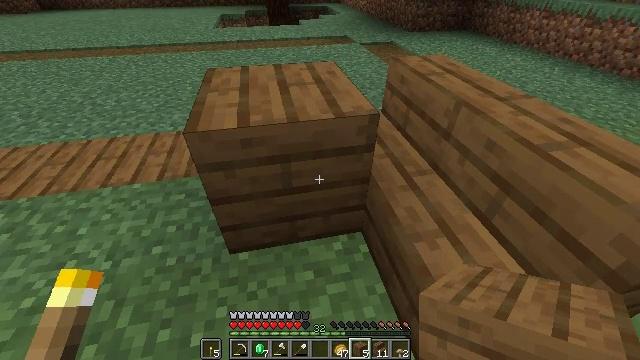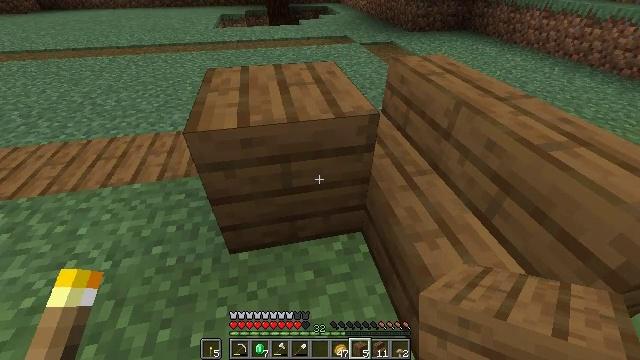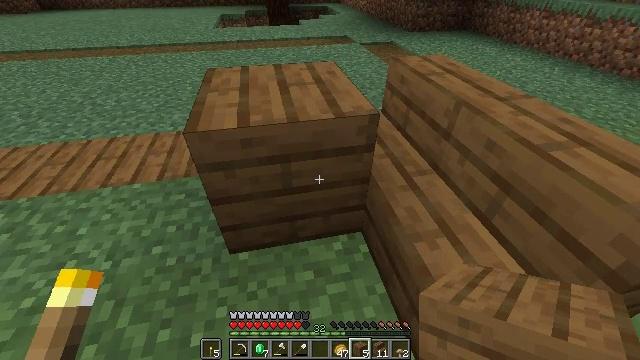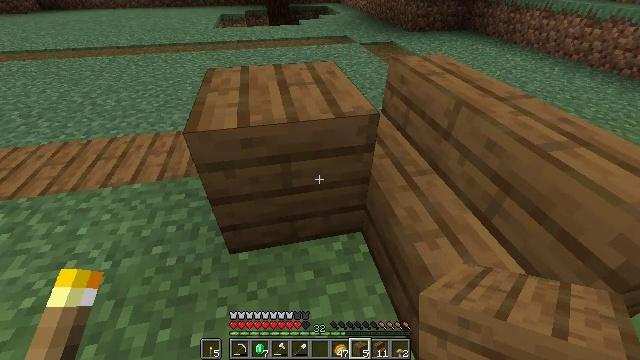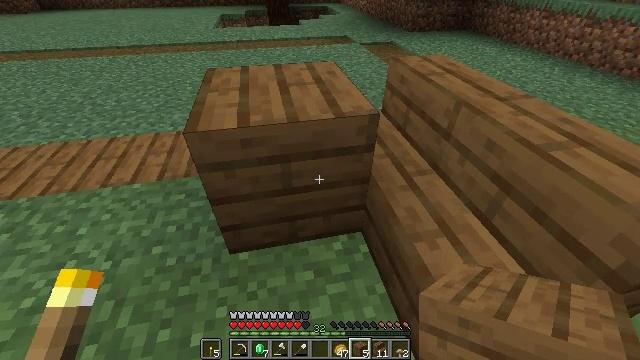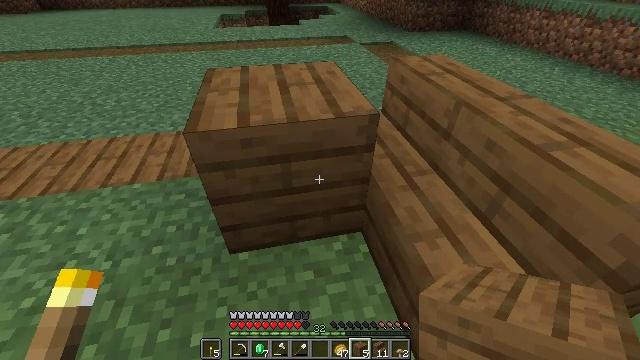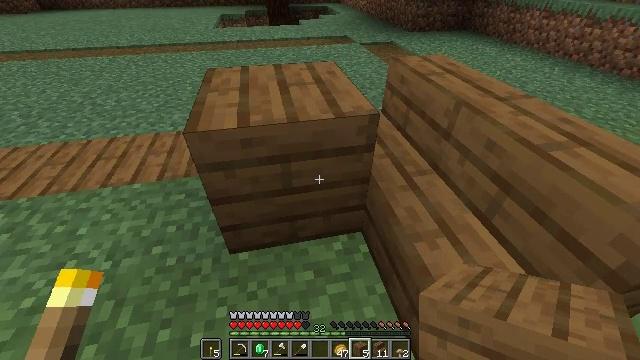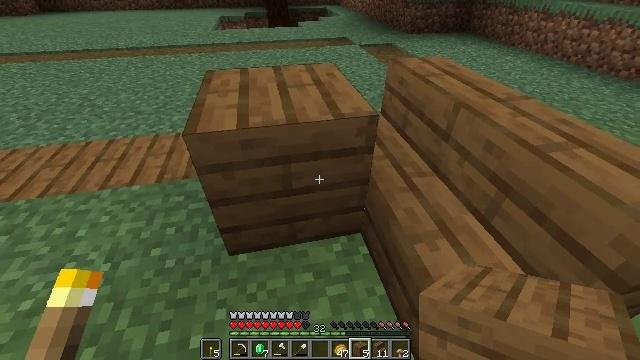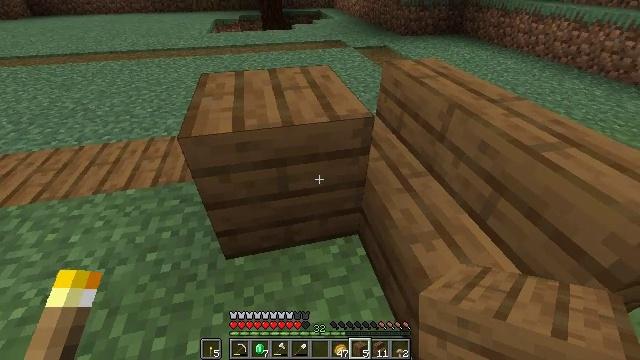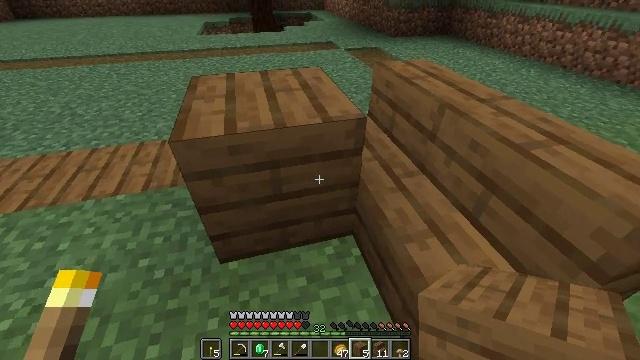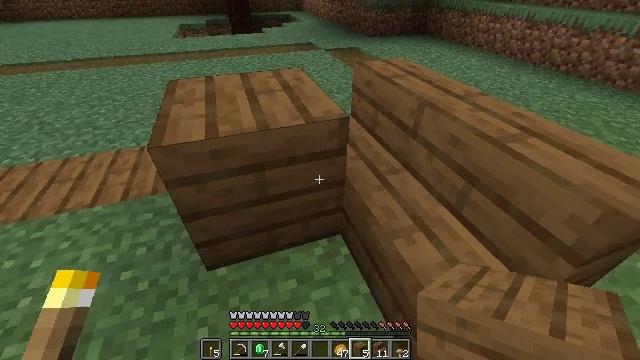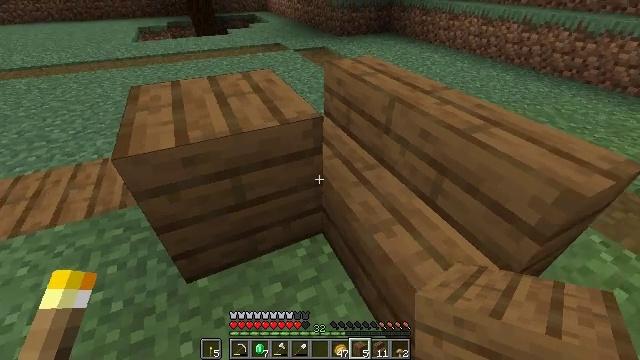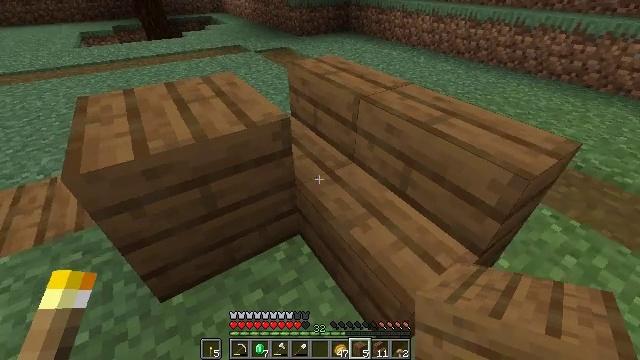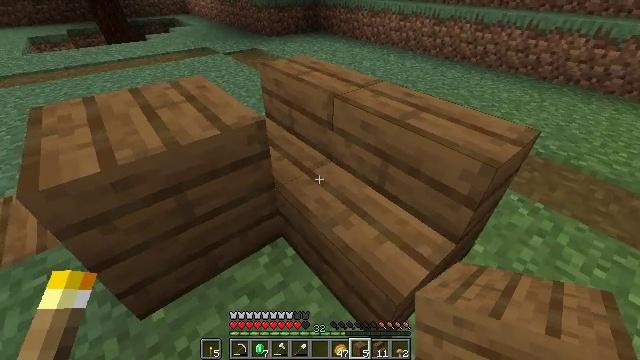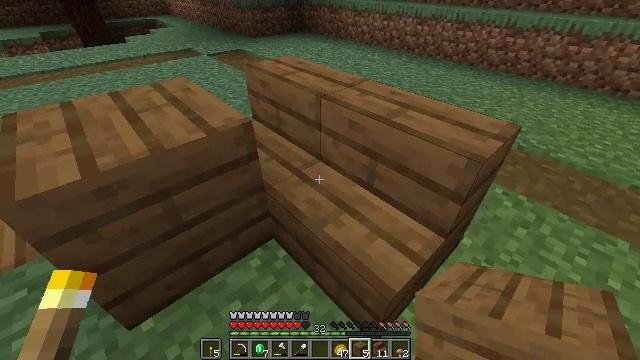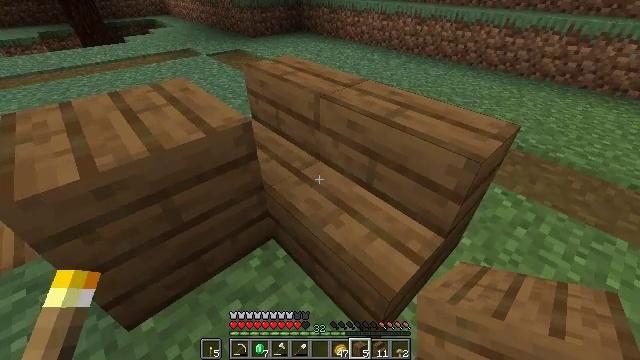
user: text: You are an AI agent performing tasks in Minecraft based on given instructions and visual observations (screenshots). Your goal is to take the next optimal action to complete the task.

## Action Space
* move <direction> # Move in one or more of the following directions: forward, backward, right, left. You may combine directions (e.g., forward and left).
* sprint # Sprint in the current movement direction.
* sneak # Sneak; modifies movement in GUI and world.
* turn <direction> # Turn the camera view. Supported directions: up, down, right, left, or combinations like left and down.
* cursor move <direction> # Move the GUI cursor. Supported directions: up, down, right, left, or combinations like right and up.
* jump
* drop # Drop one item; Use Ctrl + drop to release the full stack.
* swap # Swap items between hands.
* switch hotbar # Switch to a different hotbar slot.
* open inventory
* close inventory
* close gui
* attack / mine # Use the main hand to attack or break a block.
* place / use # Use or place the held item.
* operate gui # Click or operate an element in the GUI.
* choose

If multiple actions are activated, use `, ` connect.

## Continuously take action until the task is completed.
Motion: motion action
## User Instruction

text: Gather some spruce stairs into your inventory.
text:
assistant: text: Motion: no_op
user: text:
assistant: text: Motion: no_op
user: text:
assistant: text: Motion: no_op
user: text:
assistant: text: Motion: no_op
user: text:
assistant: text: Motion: no_op
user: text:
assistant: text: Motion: no_op
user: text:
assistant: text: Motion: no_op
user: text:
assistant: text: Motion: turn right
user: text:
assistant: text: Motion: turn right
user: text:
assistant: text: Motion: turn right
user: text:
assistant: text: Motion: turn right
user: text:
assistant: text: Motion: turn right
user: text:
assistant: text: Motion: turn right
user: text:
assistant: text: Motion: turn right
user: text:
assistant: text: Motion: no_op
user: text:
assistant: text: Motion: no_op
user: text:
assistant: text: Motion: no_op
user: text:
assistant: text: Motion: no_op
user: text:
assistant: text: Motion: no_op
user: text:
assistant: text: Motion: no_op
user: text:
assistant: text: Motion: no_op
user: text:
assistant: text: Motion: turn left
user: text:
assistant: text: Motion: turn left
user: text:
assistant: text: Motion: turn left
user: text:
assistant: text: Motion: turn left
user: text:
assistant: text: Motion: turn left
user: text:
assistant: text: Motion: turn left
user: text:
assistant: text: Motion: no_op
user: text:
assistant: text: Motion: no_op
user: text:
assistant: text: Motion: no_op